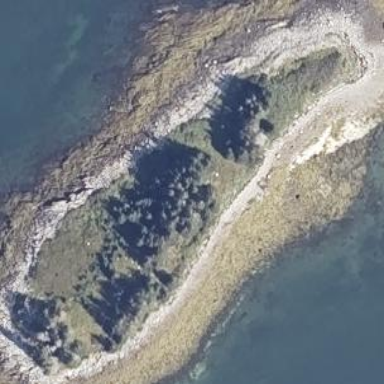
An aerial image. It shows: Island with natural coastline.